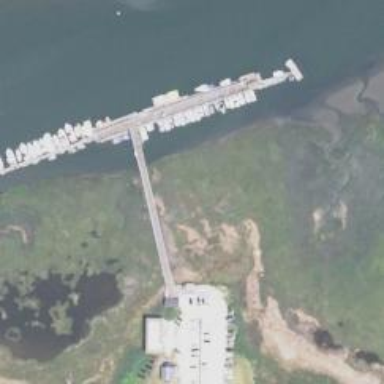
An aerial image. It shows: Marina on leisure land.